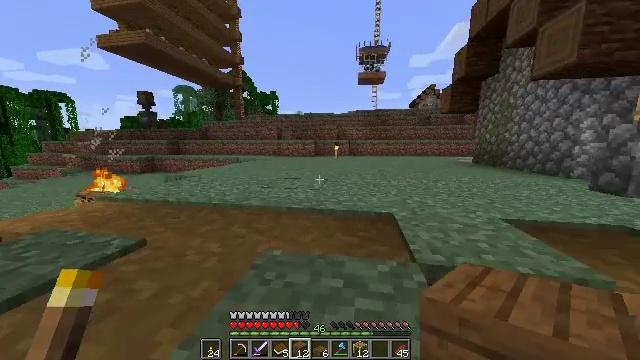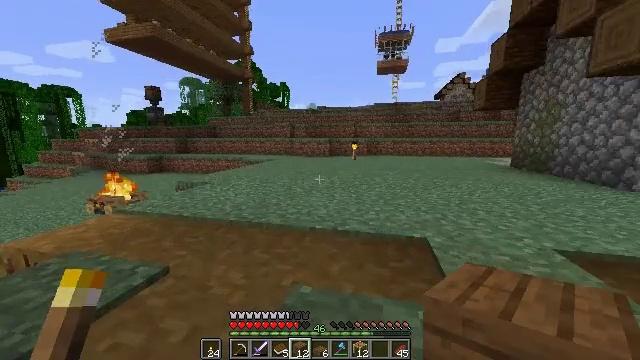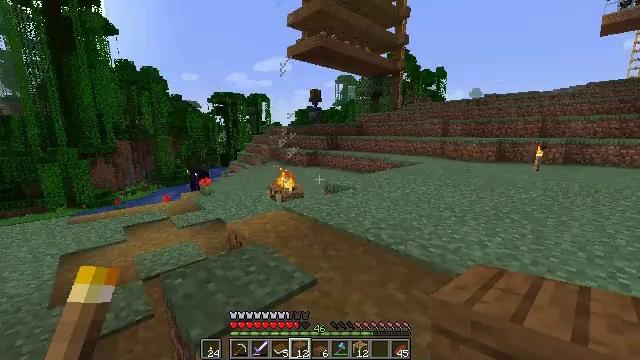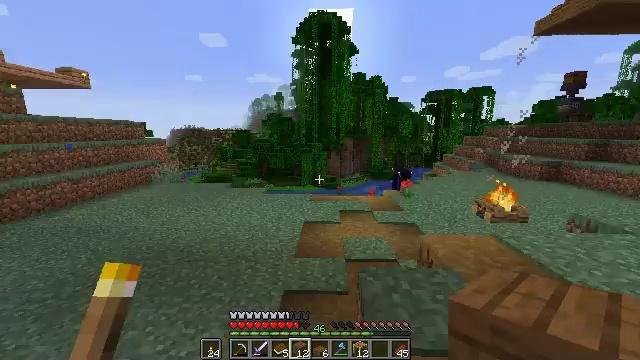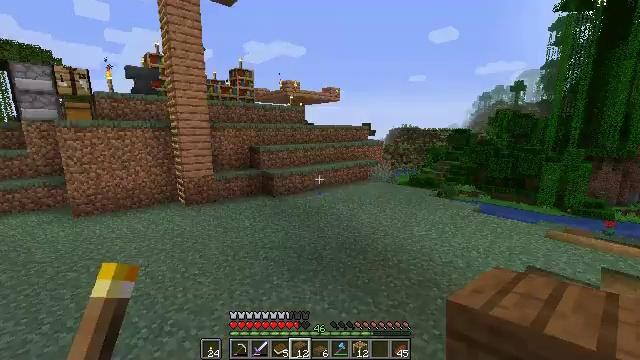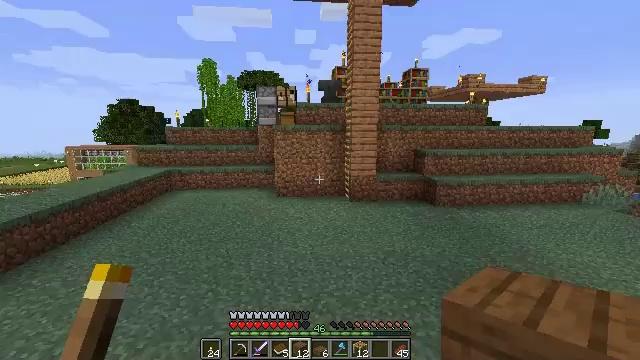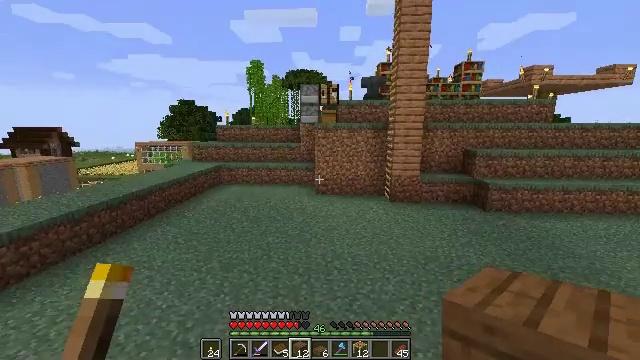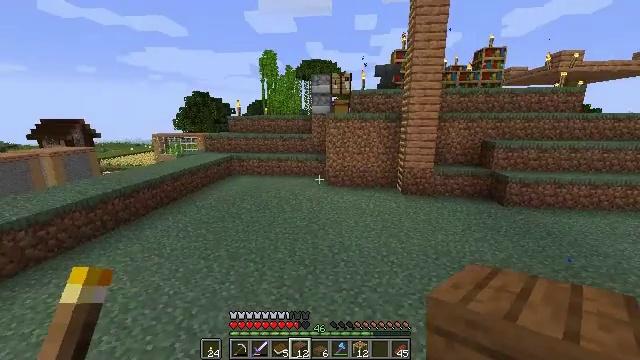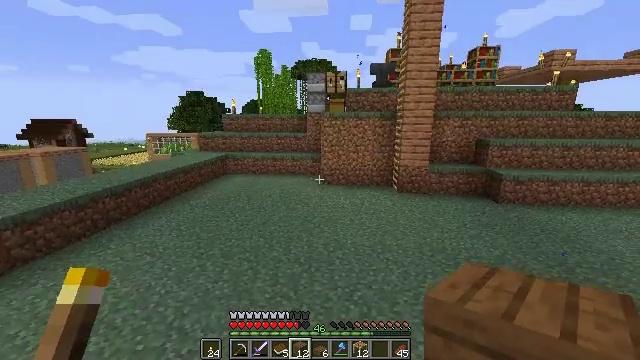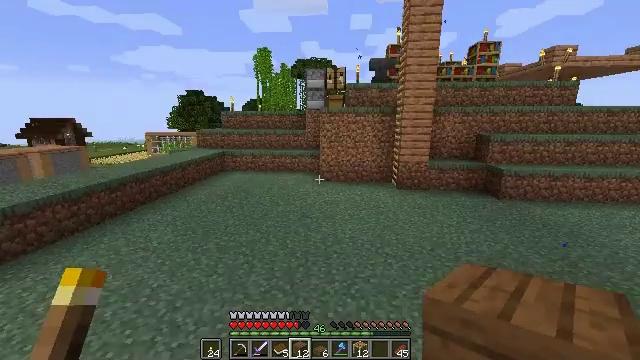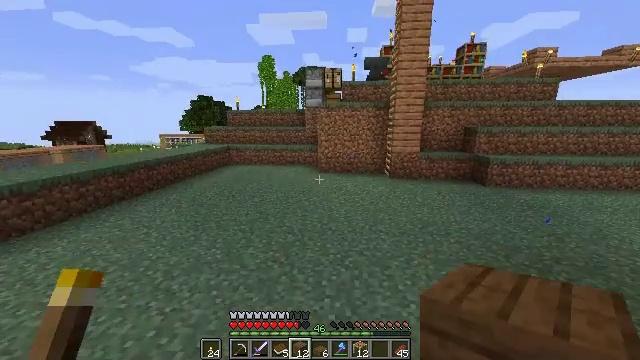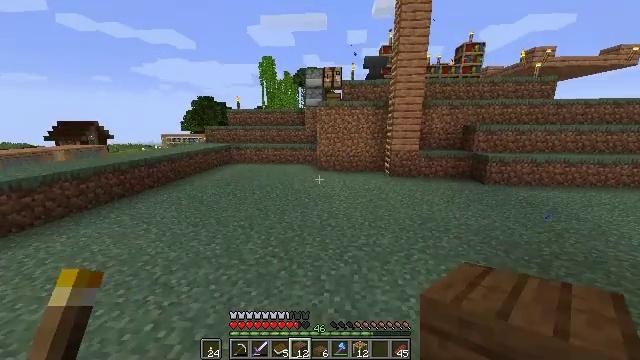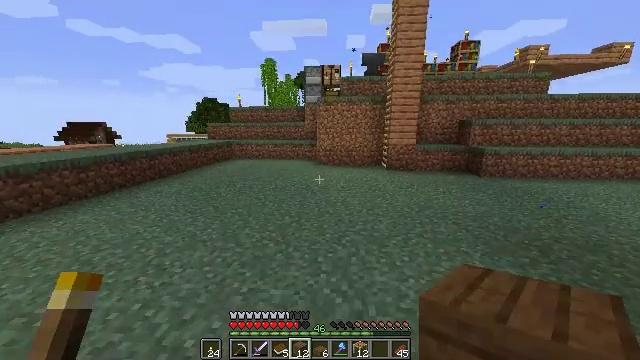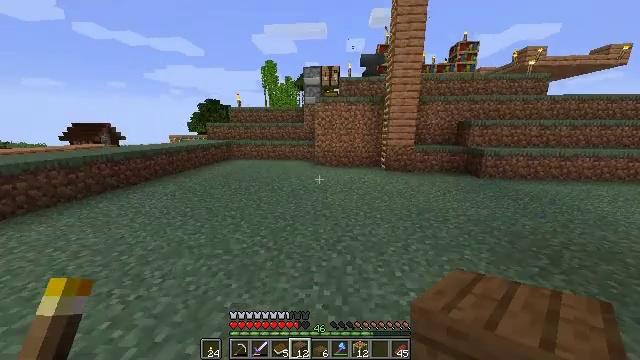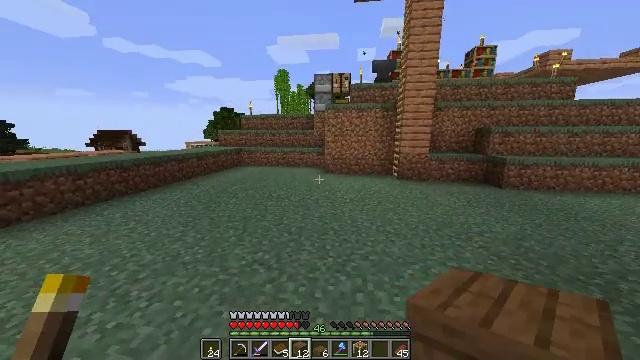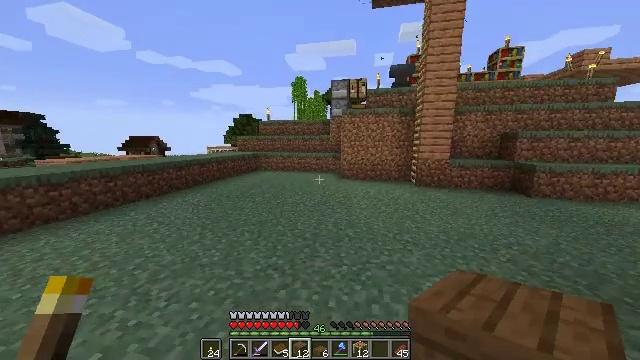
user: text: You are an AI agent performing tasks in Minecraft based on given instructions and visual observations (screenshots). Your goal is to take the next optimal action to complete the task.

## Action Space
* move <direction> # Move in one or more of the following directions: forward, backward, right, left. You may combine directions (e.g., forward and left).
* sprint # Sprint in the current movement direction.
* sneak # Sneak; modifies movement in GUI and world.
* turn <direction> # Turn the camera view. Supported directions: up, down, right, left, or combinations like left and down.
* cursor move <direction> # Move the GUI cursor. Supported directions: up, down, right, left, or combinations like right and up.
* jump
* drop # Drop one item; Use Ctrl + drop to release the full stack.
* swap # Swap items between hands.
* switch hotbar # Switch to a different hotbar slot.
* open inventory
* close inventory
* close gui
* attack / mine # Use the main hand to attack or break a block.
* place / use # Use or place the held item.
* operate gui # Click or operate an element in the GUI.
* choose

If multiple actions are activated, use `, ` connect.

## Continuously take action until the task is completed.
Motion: motion action
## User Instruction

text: Open the crafting table to craft a spruce fence gate.
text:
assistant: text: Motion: move forward, sprint, turn left, jump
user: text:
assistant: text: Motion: move forward, sprint, turn left and down, jump
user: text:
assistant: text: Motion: move forward, sprint, turn left, jump
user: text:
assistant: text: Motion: move forward, turn left, jump
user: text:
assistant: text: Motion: move forward, turn left, jump
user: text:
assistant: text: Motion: move forward, turn left, jump
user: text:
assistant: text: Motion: move forward, turn left and down, jump
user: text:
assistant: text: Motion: move forward, jump
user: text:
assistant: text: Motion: move forward, sprint
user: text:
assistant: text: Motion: move forward, sprint
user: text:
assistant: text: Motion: move forward, sprint
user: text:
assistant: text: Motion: move forward, sprint
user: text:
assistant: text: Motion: move forward
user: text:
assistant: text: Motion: move forward, sprint, turn left and up
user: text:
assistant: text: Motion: move forward, sprint, turn left and up
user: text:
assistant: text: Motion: move forward, sprint, turn left and up
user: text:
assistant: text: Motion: move forward, sprint
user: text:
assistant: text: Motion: move forward
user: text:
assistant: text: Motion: move forward, turn left and up
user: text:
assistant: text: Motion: move forward, sprint
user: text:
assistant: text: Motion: move forward, sprint
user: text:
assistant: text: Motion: move forward, sprint
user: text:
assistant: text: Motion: move forward
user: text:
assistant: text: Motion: move forward
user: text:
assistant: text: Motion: move forward
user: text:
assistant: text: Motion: move forward
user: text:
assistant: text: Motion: move forward
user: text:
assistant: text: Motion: no_op
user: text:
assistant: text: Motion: no_op
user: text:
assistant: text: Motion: no_op